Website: lowes
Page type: delivery-shipping
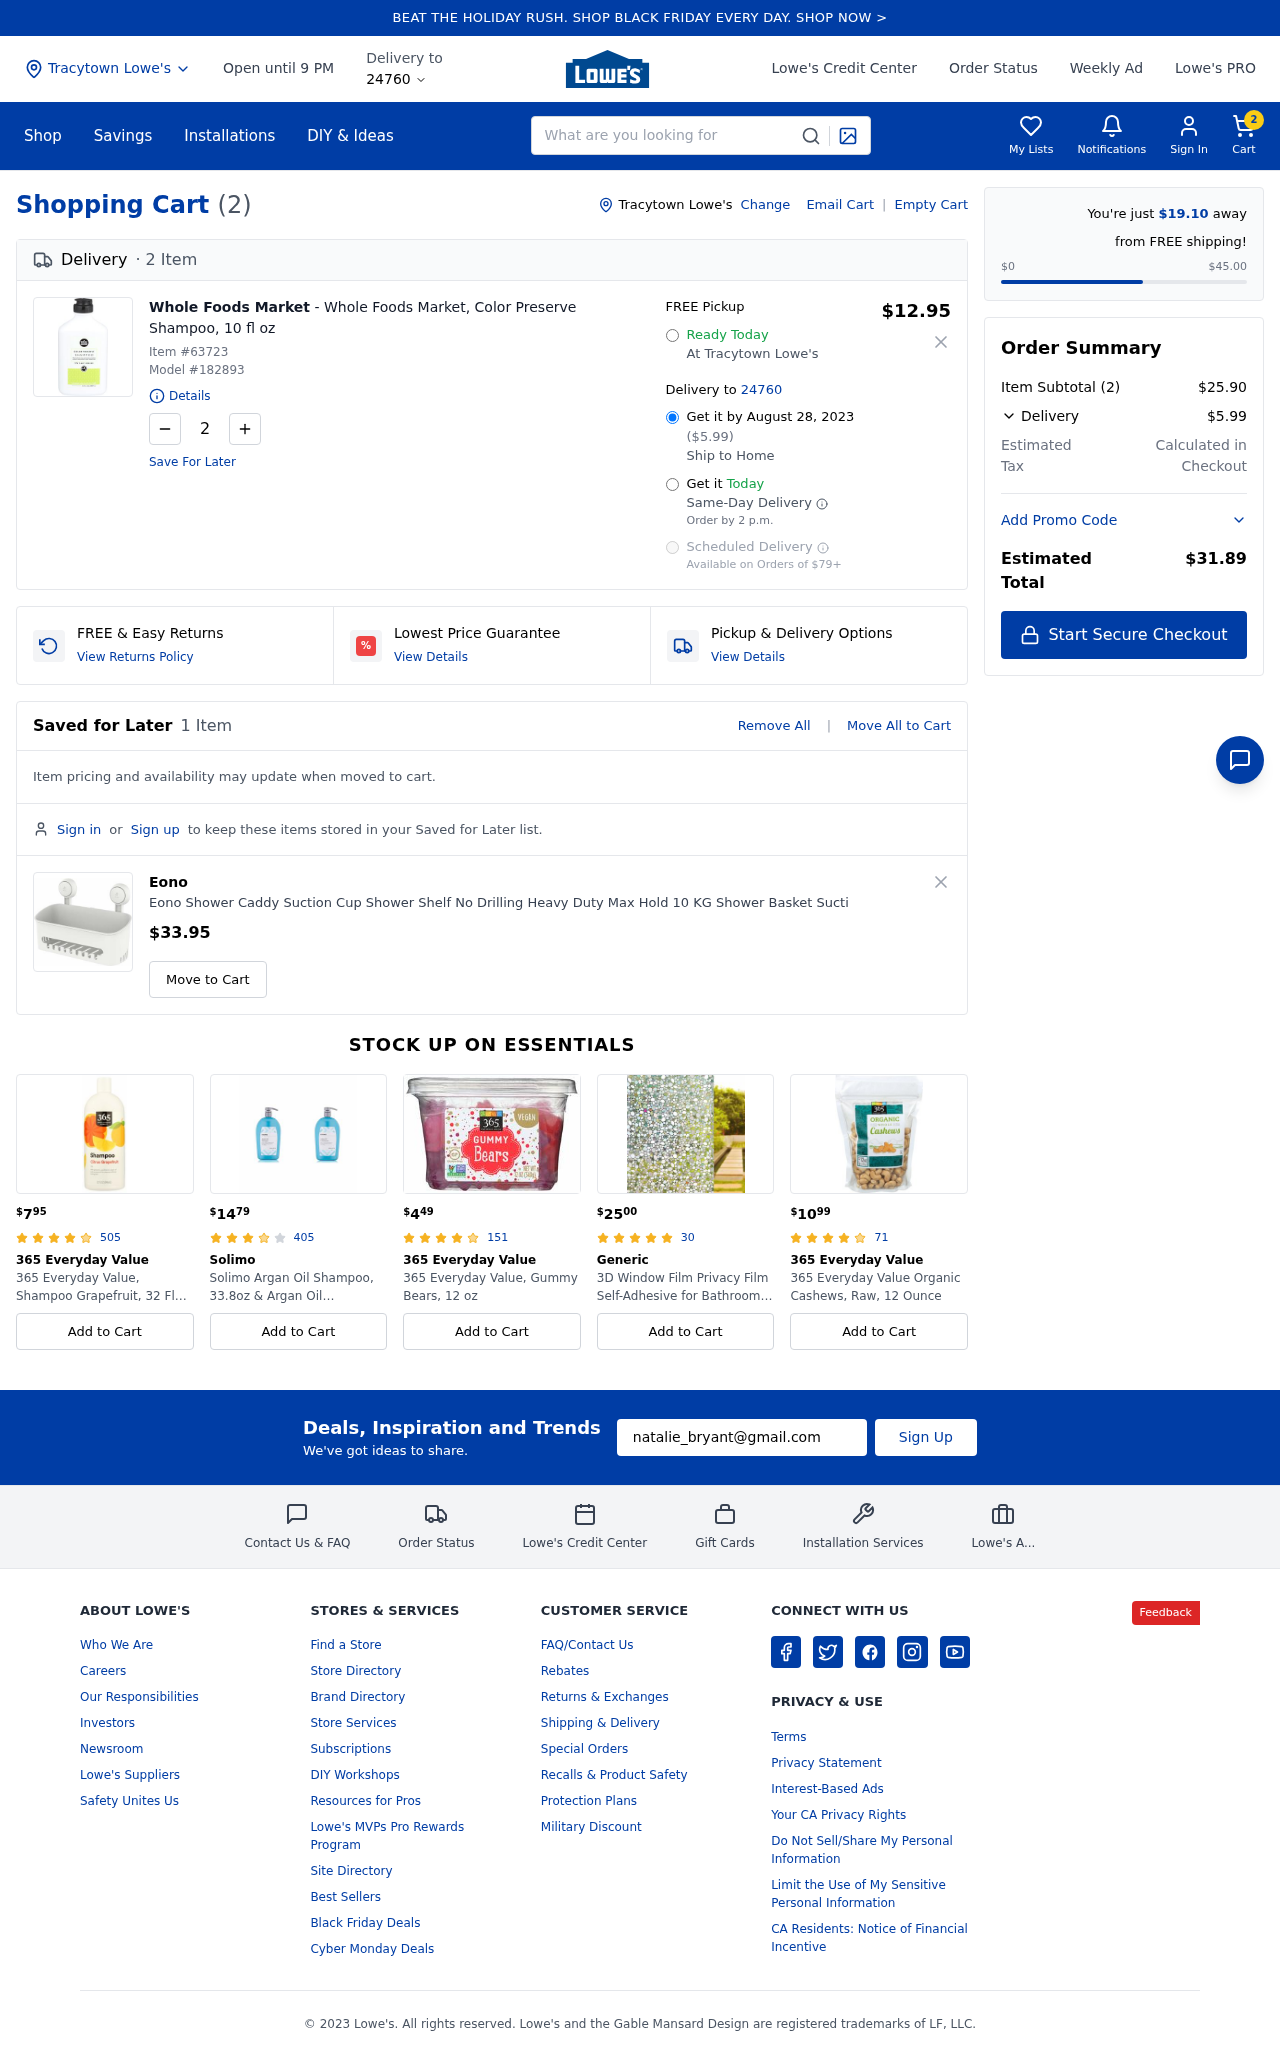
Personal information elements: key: PII_CITY
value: Tracytown
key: PII_EMAIL
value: natalie_bryant@gmail.com
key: PII_POSTCODE
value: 24760
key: PII_CITY2
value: Tracytown
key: PII_CITY3
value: Tracytown
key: PII_POSTCODE_FULL
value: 24760
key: PII_POSTCODE_NUMERIC
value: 24760
Product elements: key: PRODUCT1_BRAND
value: Whole Foods Market
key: PRODUCT1_NAME
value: Whole Foods Market, Color Preserve Shampoo, 10 fl oz
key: PRODUCT1_PRICE
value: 12.95
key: PRODUCT1_QUANTITY
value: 2
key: PRODUCT2_BRAND
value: Eono
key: PRODUCT2_NAME
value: Eono Shower Caddy Suction Cup Shower Shelf No Drilling Heavy Duty Max Hold 10 KG Shower Basket Sucti
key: PRODUCT2_PRICE
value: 33.95
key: PRODUCT1_ITEM_NUMBER
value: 63723
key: PRODUCT1_MODEL_NUMBER
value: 182893
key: PRODUCT3_PRICE
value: $795
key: PRODUCT3_NUM_RATINGS
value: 505
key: PRODUCT3_BRAND
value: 365 Everyday Value
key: PRODUCT3_NAME
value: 365 Everyday Value, Shampoo Grapefruit, 32 Fl Oz
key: PRODUCT4_PRICE
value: $1479
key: PRODUCT4_NUM_RATINGS
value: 405
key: PRODUCT4_BRAND
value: Solimo
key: PRODUCT4_NAME
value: Solimo Argan Oil Shampoo, 33.8oz & Argan Oil Conditioner, 33.8oz
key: PRODUCT5_PRICE
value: $449
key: PRODUCT5_NUM_RATINGS
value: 151
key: PRODUCT5_BRAND
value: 365 Everyday Value
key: PRODUCT5_NAME
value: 365 Everyday Value, Gummy Bears, 12 oz
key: PRODUCT6_PRICE
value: $2500
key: PRODUCT6_NUM_RATINGS
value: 30
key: PRODUCT6_BRAND
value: Generic
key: PRODUCT6_NAME
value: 3D Window Film Privacy Film Self-Adhesive for Bathroom Bedroom Kitchen (Pebble) (44.5 x 200 cm)
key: PRODUCT7_PRICE
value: $1099
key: PRODUCT7_NUM_RATINGS
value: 71
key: PRODUCT7_BRAND
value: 365 Everyday Value
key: PRODUCT7_NAME
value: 365 Everyday Value Organic Cashews, Raw, 12 Ounce
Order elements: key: ORDER_NUM_ITEMS
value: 2
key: ORDER_DELIVERY_DATE
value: August 28, 2023
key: ORDER_SHIPPING_COST
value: $5.99
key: AWAY_FROM_FREE_SHIPPING
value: $19.10
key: ORDER_SUBTOTAL
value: $25.90
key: ORDER_TOTAL
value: $31.89
Search elements: key: HEADER_SEARCH
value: What are you looking for